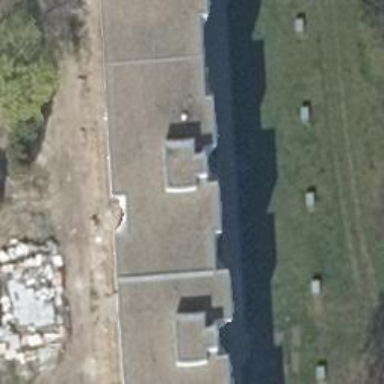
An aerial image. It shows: Building with apartments and flat roof.